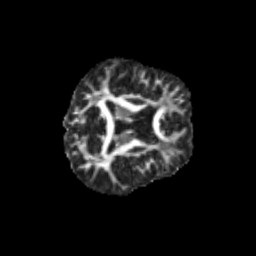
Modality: FA
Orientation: axial
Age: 11
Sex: male
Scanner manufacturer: siemens
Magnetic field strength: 3 T
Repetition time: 3.8 s
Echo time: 0.07 s